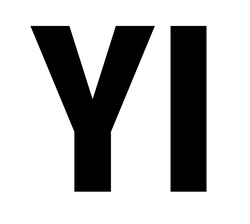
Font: Roboto_Condensed_ExtraBold